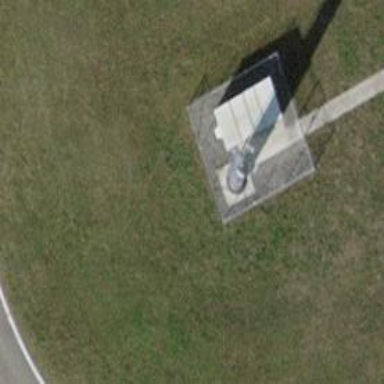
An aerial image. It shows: Communication mast tower.